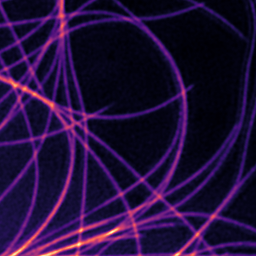
Label: Super-resolution Microtubules image